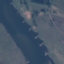
Label: River